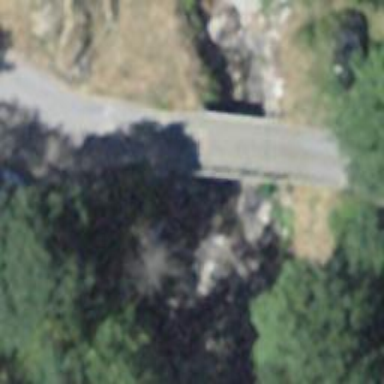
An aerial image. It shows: Unclassified road with asphalt surface. There is bridge along the road and no sidewalk.